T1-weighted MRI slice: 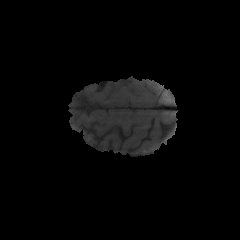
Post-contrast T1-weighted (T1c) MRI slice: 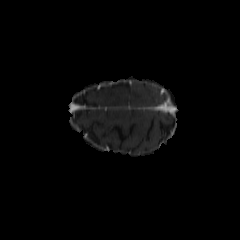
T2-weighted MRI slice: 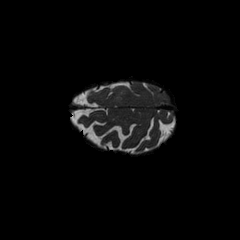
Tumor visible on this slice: no